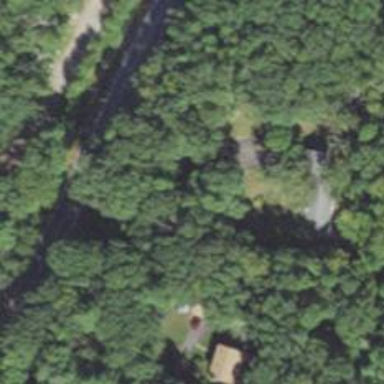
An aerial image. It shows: Residential driveway.